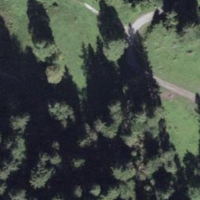
EUNIS habitat code: 43
Species observed at this site:
Astrantia major